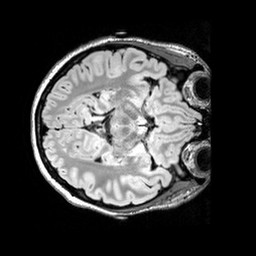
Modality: FLAIR
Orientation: axial
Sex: female
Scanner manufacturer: siemens
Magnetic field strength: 3 T
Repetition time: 5 s
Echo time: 0.395 s